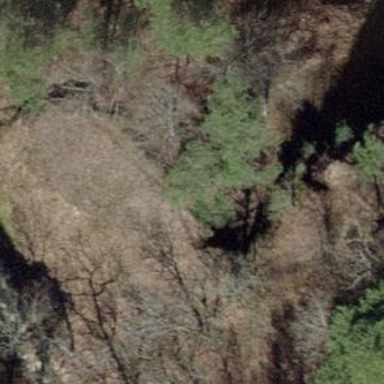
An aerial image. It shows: Cliff in nature.